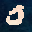
Label: 0